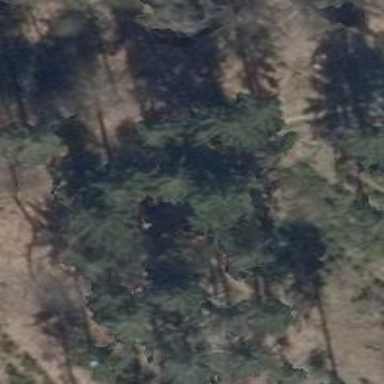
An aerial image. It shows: Hunting stand.